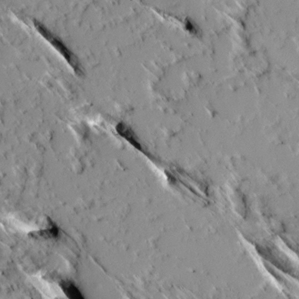
Label: non_frost